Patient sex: M
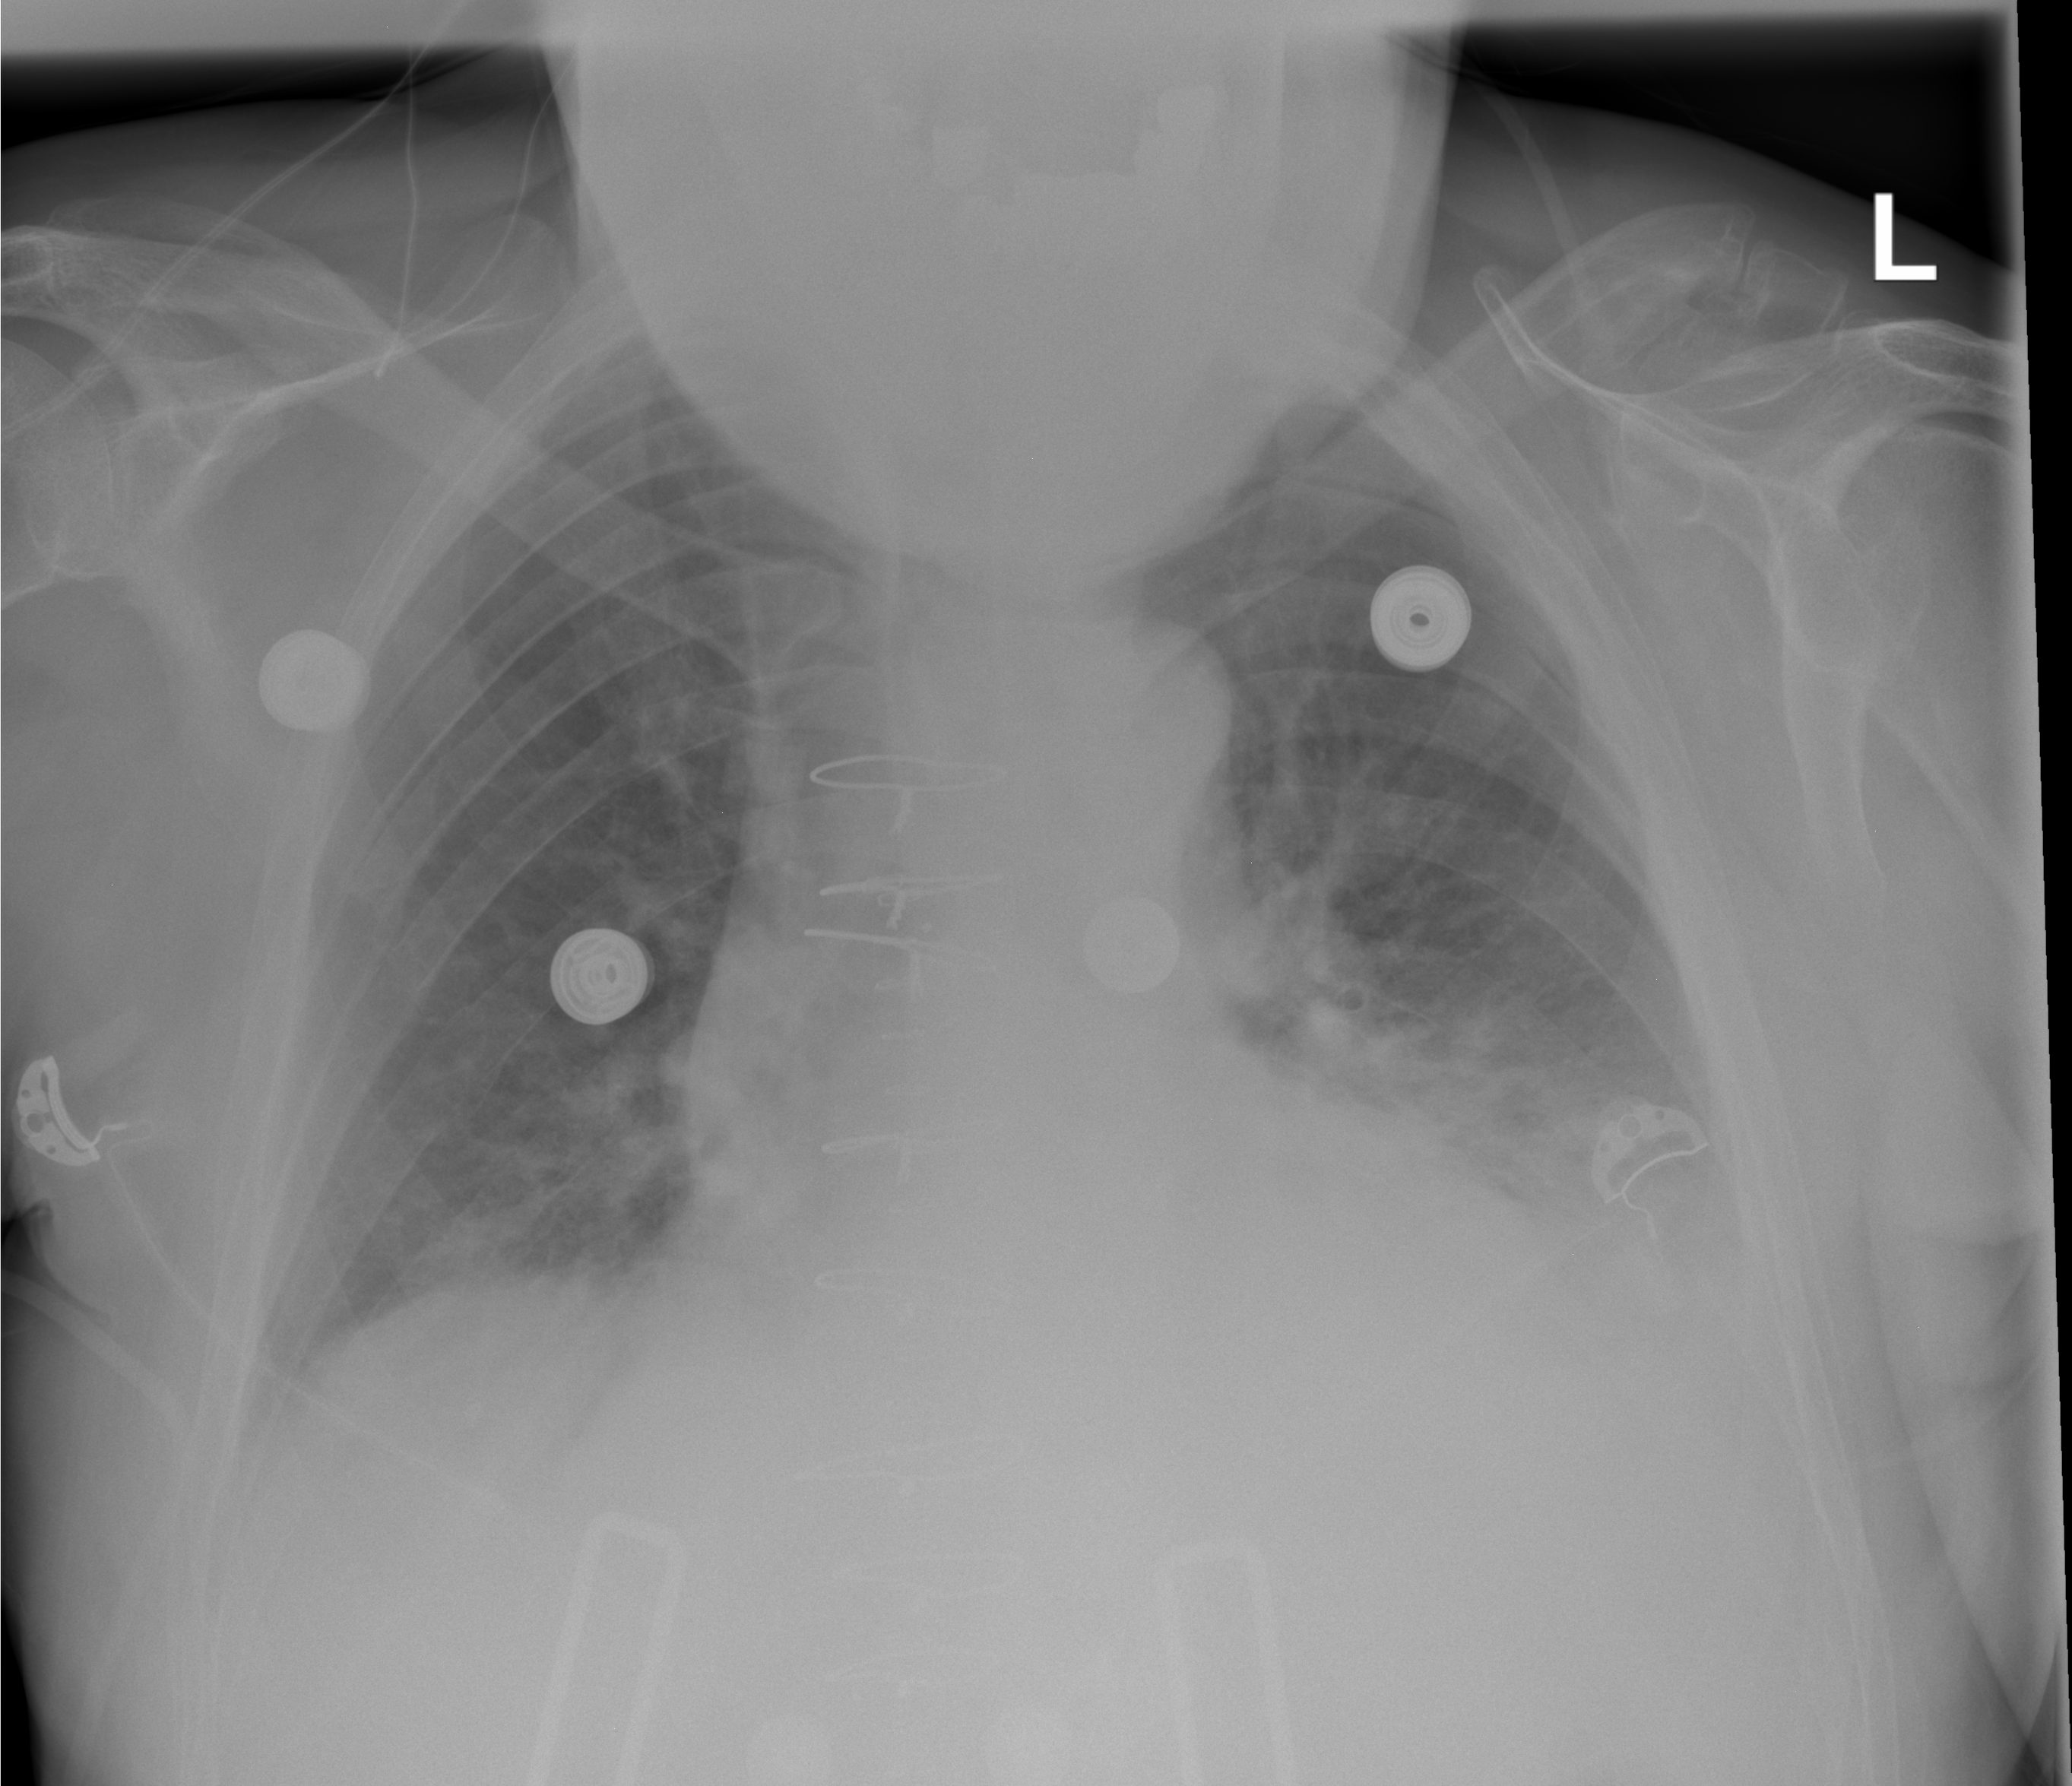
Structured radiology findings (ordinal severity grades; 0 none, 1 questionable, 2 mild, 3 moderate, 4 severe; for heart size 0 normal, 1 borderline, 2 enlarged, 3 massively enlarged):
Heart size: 2
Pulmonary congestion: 2
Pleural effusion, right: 0
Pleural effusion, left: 2
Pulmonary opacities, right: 0
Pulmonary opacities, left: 2
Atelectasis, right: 0
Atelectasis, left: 2